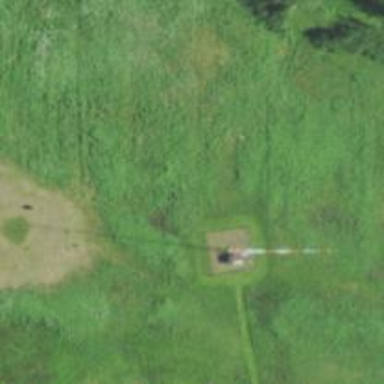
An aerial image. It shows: Mast structure.